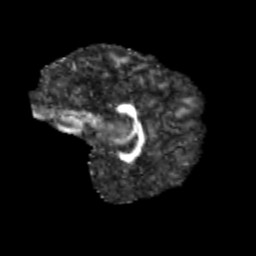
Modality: FA
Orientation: sagittal
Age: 10
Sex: female
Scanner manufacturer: siemens
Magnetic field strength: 3 T
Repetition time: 3.8 s
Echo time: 0.07 s